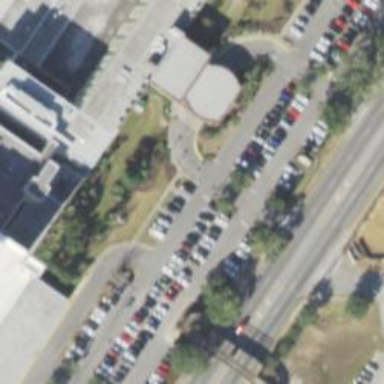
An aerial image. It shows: Parking space.